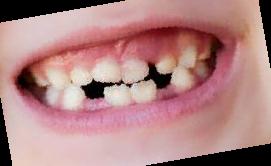
Condition: hypodontia